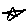
Label: star